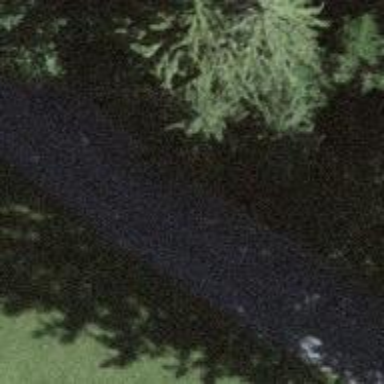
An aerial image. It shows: Asphalt track with grade1 tracktype.